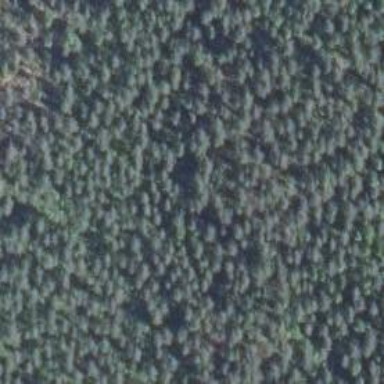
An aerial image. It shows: Woodland with needle-leaved trees.